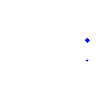
Particle: proton